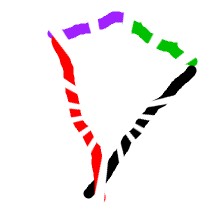
Shape: kite